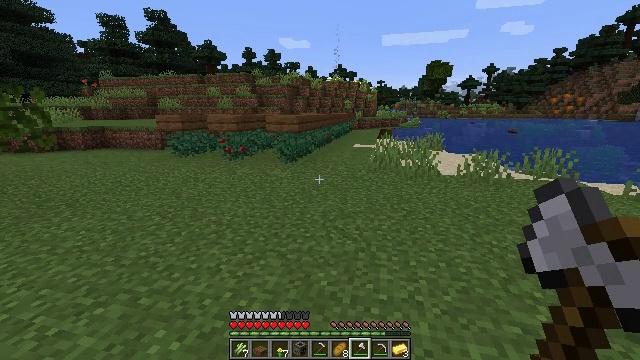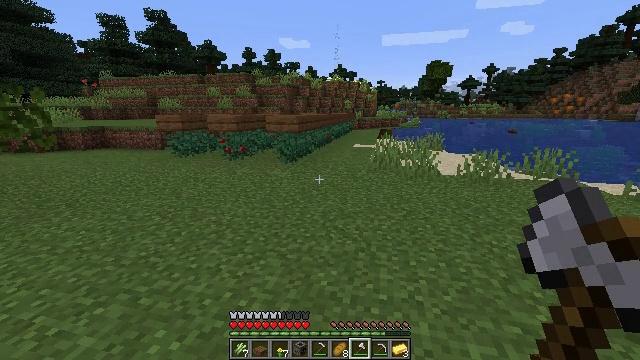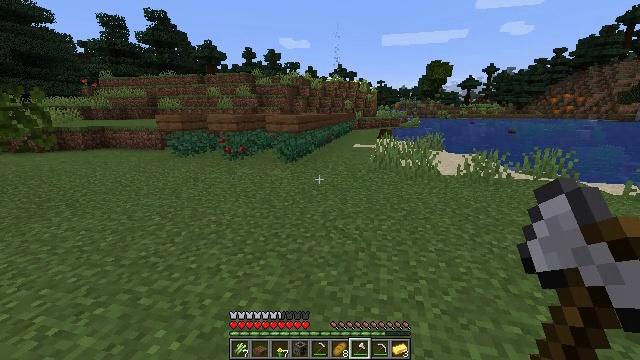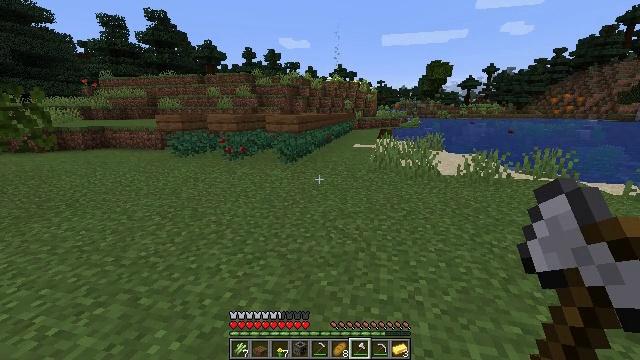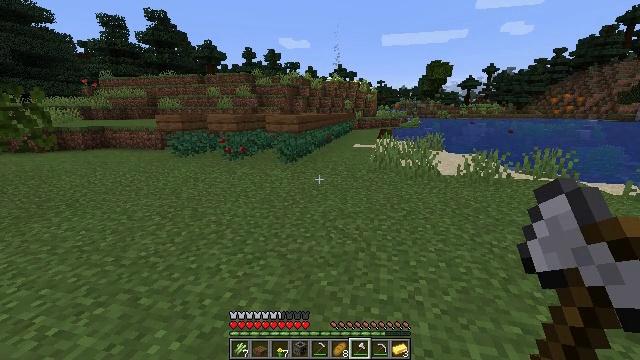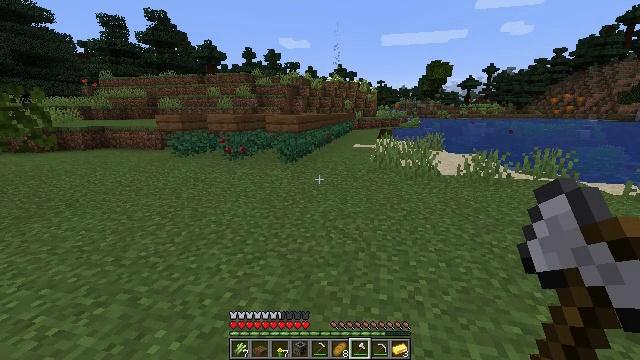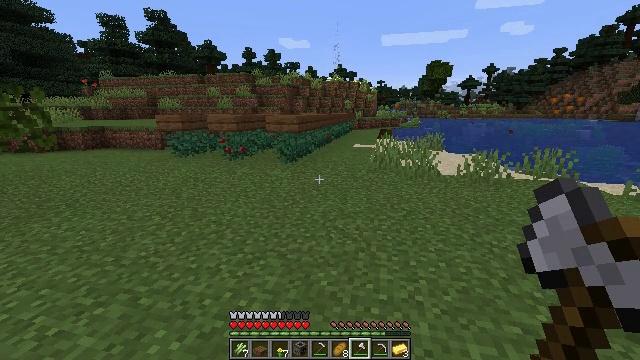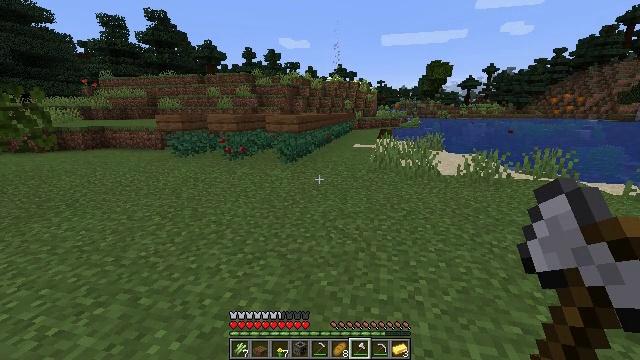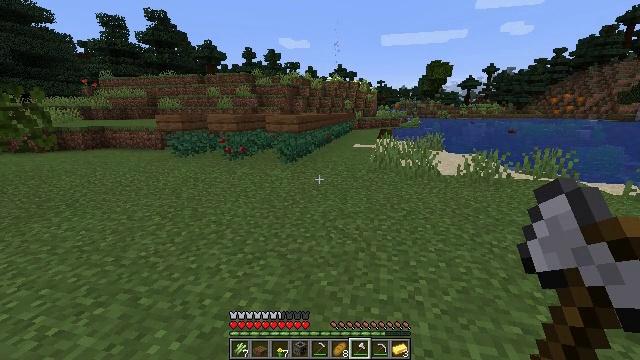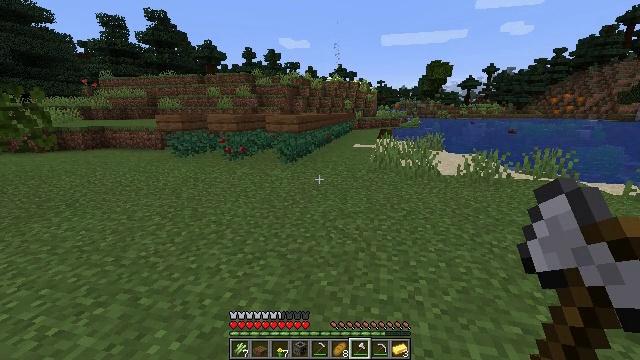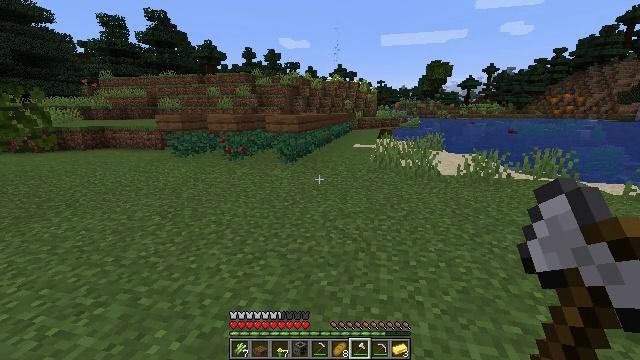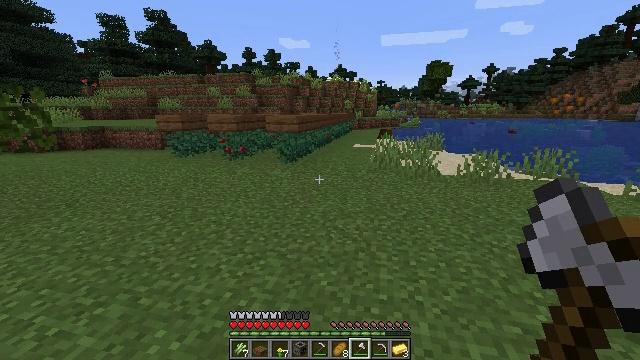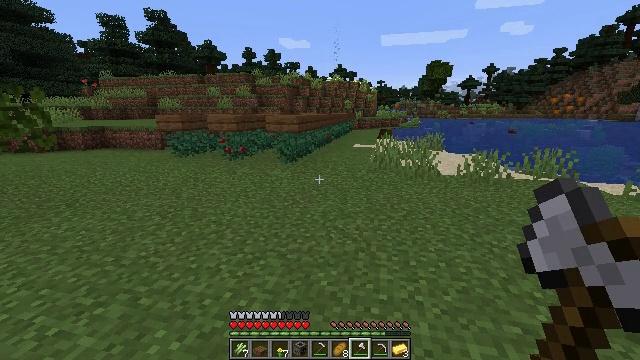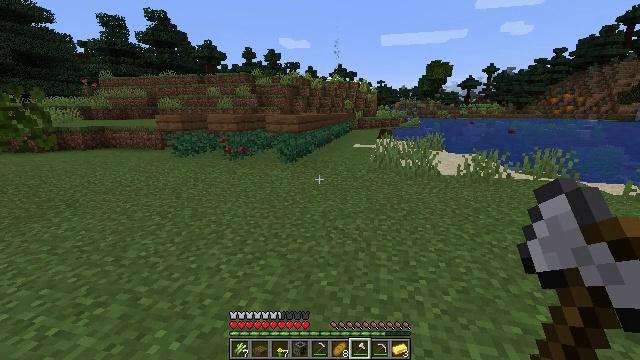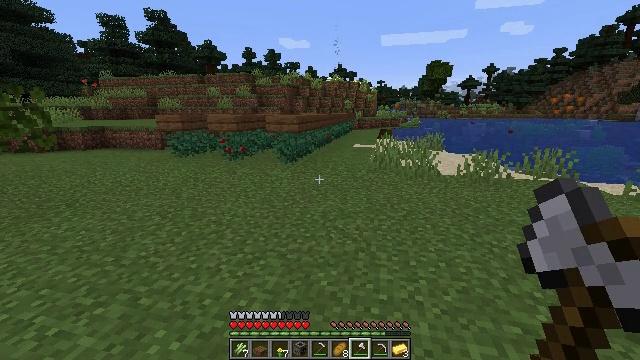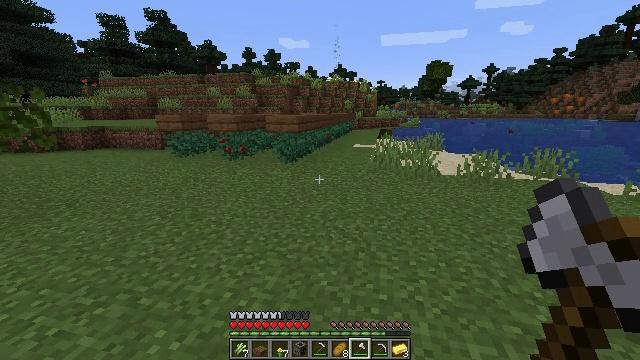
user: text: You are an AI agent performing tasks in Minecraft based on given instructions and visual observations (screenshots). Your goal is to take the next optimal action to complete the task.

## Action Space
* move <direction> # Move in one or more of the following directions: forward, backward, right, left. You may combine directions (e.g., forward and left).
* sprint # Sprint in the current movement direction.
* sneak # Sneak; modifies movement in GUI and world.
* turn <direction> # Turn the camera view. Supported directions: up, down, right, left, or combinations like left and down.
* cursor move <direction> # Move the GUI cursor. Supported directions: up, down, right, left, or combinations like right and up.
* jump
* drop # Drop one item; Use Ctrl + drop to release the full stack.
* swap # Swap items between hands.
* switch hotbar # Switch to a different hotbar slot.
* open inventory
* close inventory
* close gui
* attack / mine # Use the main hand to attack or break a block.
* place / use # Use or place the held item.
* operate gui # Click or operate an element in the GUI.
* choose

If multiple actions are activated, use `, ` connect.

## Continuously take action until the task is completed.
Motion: motion action
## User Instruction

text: Destroy the purple bed to collect it.
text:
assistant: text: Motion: no_op
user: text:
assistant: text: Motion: no_op
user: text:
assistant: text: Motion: no_op
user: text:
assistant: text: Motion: no_op
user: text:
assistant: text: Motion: no_op
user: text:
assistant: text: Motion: no_op
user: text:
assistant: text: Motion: no_op
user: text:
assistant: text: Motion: no_op
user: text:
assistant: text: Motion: no_op
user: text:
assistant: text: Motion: no_op
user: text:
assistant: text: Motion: no_op
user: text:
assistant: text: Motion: no_op
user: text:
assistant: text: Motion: no_op
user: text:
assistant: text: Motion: no_op
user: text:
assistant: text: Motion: no_op
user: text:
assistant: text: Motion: no_op
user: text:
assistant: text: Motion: no_op
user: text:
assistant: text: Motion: no_op
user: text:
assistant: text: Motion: no_op
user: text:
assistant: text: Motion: no_op
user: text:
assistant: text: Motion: no_op
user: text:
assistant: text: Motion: no_op
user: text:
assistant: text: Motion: no_op
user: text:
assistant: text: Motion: no_op
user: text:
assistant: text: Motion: no_op
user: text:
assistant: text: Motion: no_op
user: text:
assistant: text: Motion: no_op
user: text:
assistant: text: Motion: no_op
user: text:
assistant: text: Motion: no_op
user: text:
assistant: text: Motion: no_op